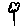
Label: flower